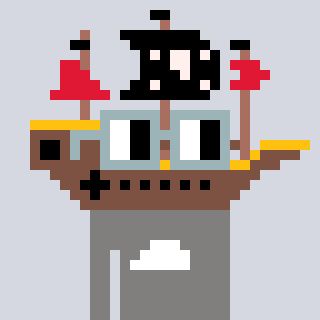
a pixel art character with square dark gray glasses, a pirateship-shaped head and a bluegrey-colored body on a cool background